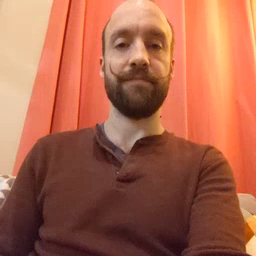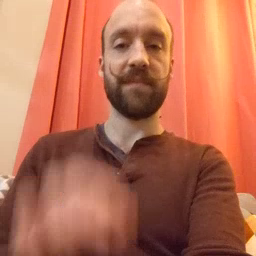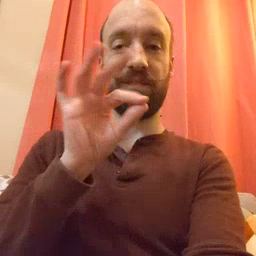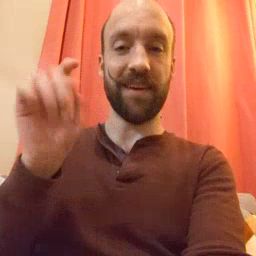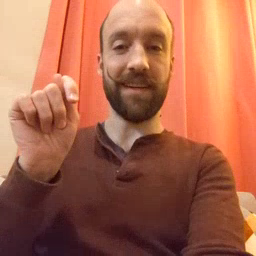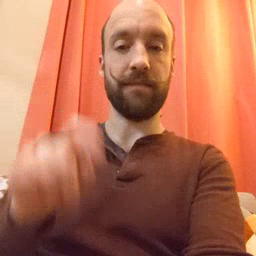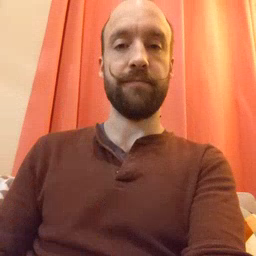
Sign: feet